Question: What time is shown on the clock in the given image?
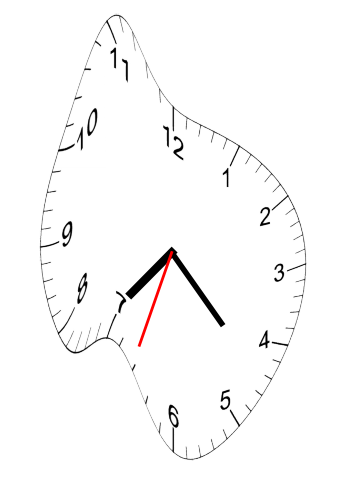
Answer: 07:22:33